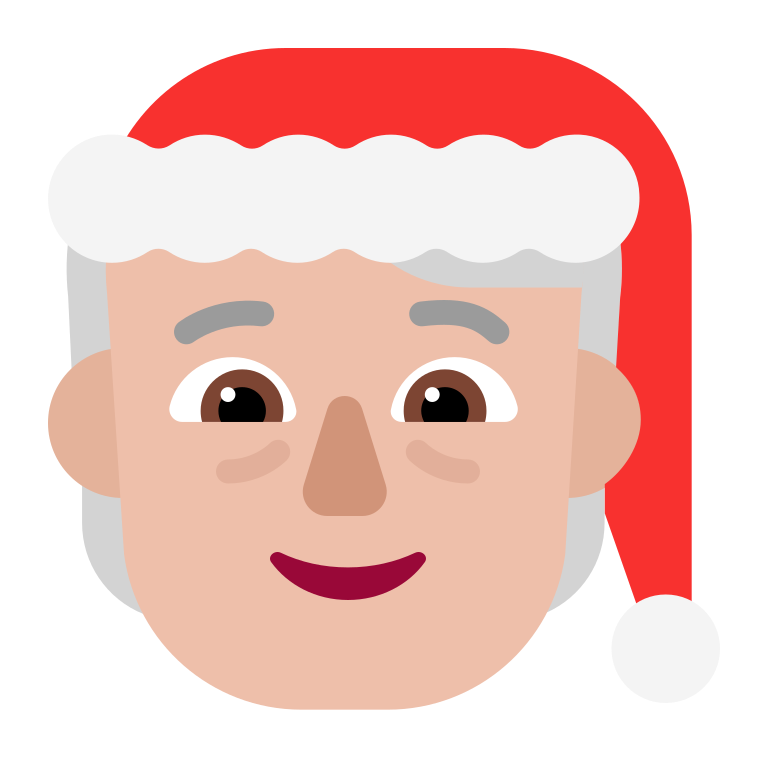
mx claus flat  light